Field crop: maize
Growth stage: 2
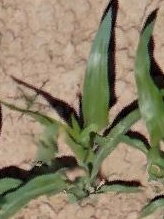
Species: maize